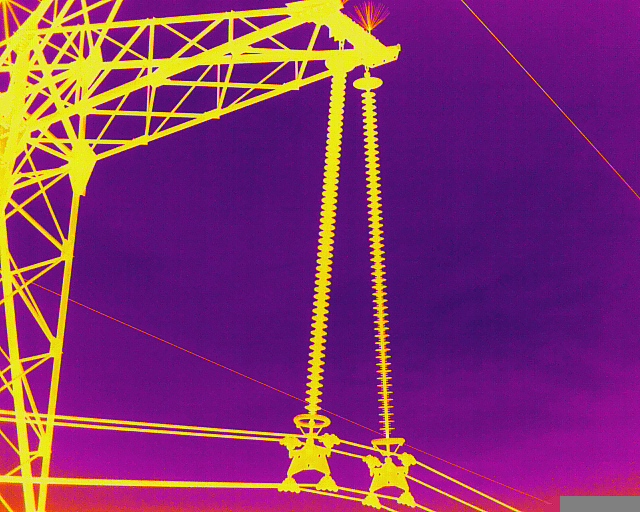
Camera: DJI XT S
Captured: 2019:12:25 16:10:22
Image size: 640x512
Spectral band: LWIR (central wavelength 10000 nm, FWHM 4500 nm)
Focal length: 19.0 mm, aperture f/1
Relative altitude: +37.70 m
Gimbal pitch/yaw/roll: +19.90 / +91.30 / +0.00